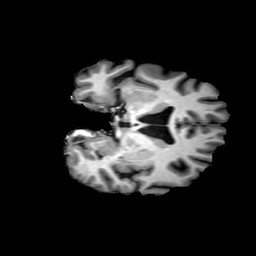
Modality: T1w
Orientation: coronal
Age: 50
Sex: male
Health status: ill